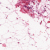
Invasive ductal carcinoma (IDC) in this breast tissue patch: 0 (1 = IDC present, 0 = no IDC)